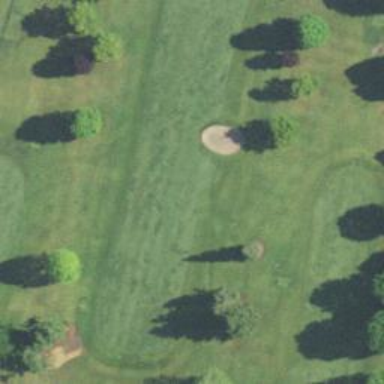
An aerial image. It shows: Golf hole.